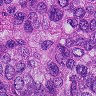
Metastatic tissue present: yes